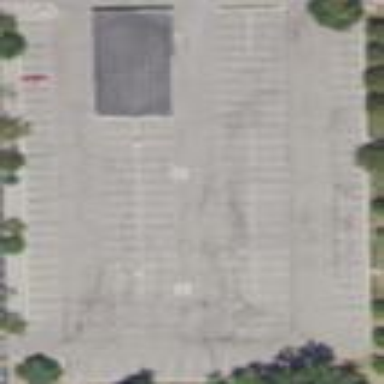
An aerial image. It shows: Parking area.